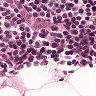
Metastatic tissue present: no